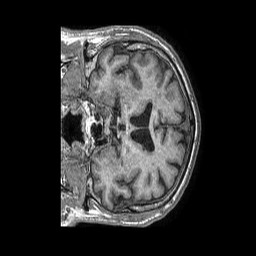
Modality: T1w
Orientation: coronal
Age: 65
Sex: male
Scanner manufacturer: philips
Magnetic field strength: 1.5 T
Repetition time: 0.007543 s
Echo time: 0.003429 s